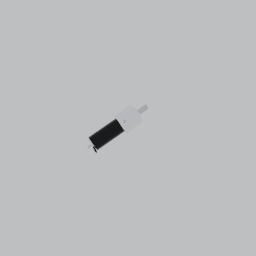
Label: mechanical